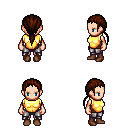
a pixel art fantasy rpg character, female body template, human, light skin, gold chest armor, metal pants, brown ponytail hairstyle, brown shoes, four views (front, back, left, right), 2x2 character sprite sheet, small pixel art, hard edges, no anti-aliasing